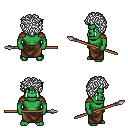
a pixel art fantasy rpg character, male body template, orc, green skin, leather shoulder armor, robe skirt, white curly afro hairstyle, spear, four views (front, back, left, right), 2x2 character sprite sheet, small pixel art, hard edges, no anti-aliasing